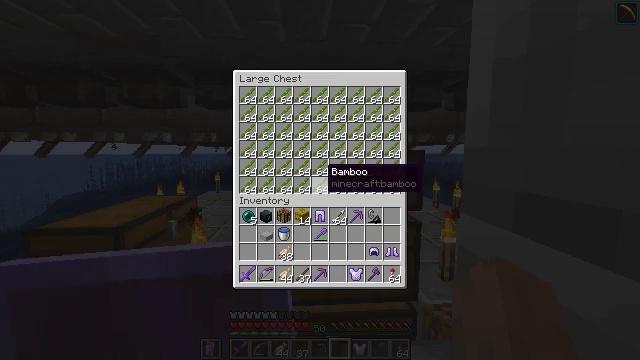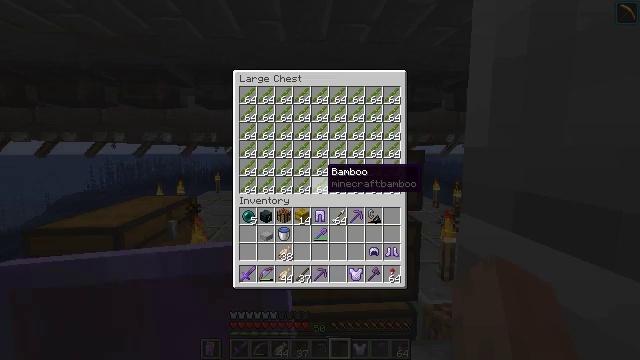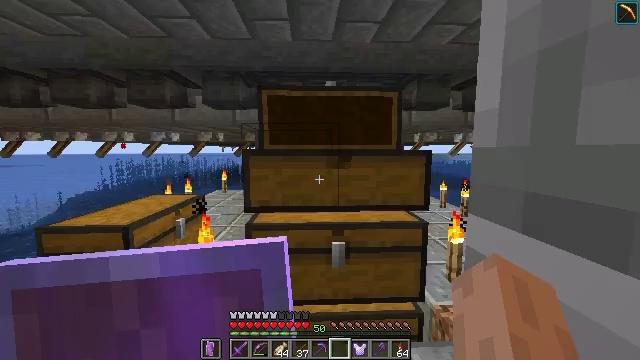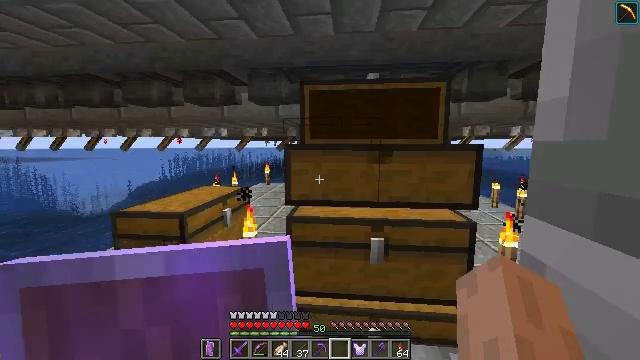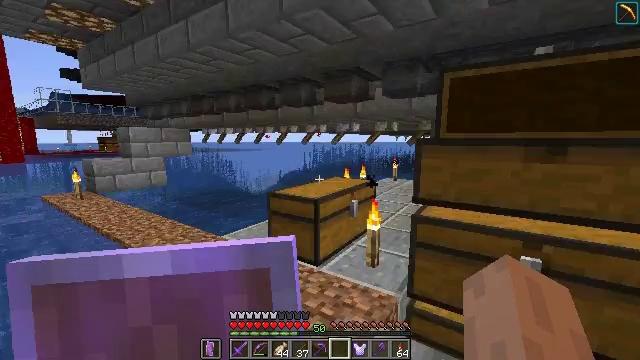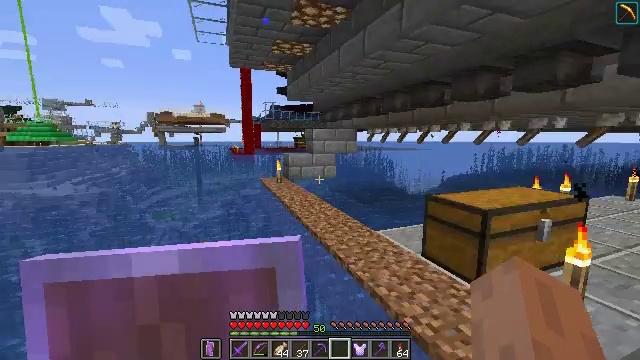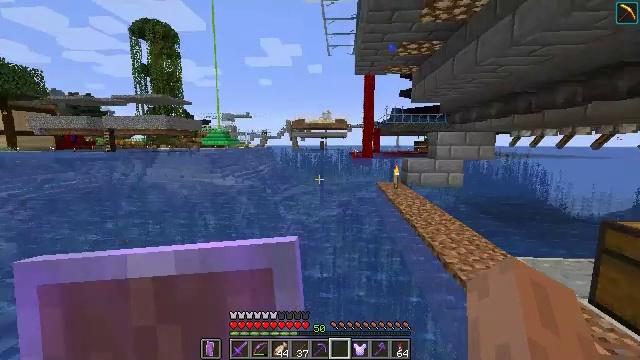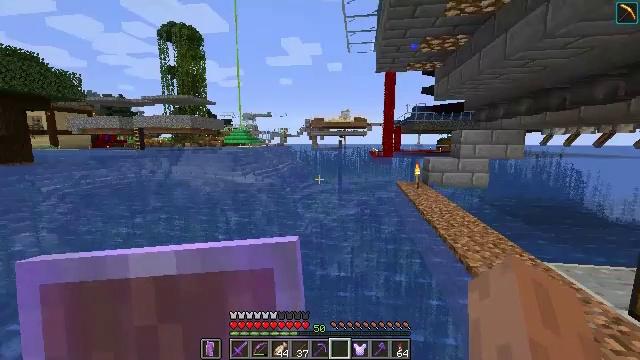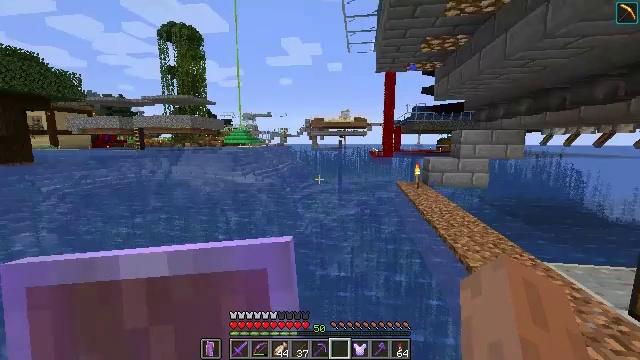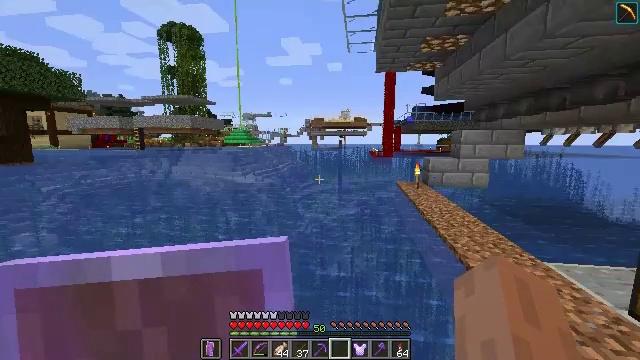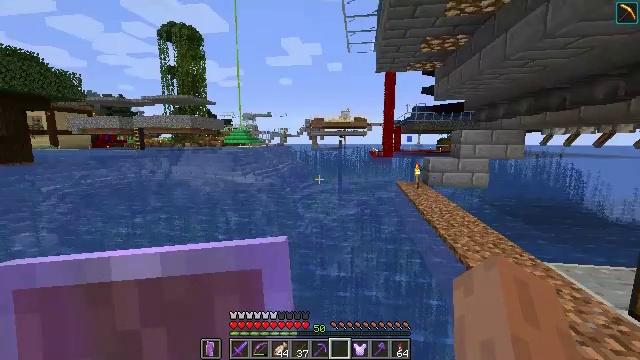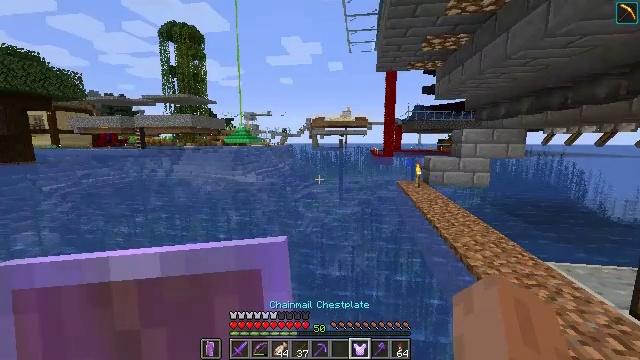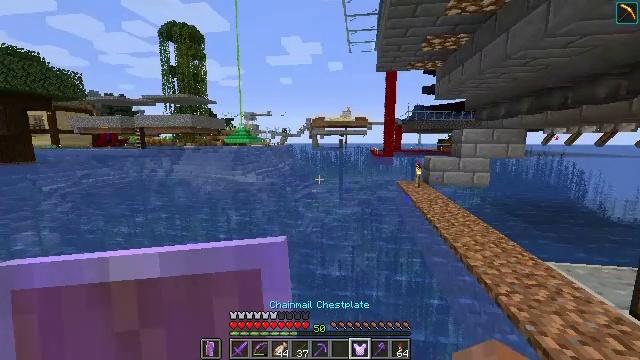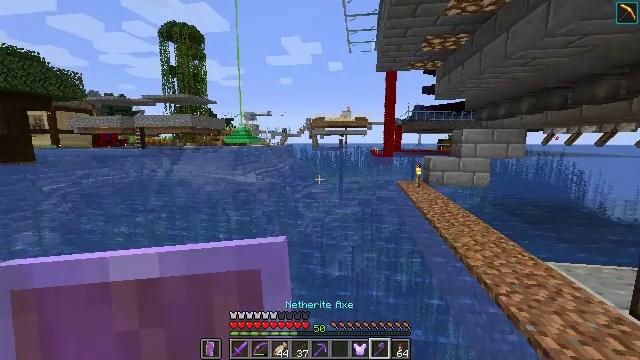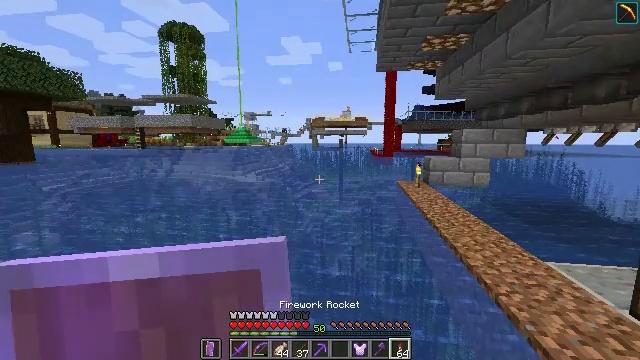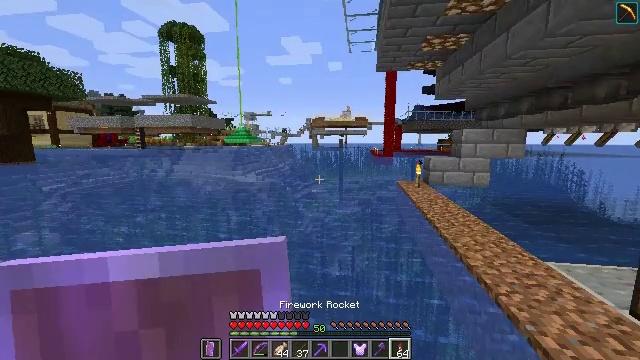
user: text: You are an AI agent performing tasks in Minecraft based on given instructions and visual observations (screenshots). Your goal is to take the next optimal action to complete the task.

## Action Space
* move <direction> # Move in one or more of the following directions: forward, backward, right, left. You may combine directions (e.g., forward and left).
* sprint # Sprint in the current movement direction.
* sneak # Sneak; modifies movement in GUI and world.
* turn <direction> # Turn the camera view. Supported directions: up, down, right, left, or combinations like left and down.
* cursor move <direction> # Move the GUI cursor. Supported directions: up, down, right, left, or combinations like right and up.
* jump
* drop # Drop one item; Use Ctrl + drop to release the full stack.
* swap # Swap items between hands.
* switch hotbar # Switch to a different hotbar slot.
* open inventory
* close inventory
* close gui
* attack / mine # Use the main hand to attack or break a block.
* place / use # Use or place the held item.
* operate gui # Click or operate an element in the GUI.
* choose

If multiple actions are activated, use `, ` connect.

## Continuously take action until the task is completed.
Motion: motion action
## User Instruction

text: Make the armor stand using sticks and a smooth stone slab.
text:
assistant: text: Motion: no_op
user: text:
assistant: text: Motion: turn left
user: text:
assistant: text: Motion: turn left and down
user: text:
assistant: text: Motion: turn left and down
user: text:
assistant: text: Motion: turn left
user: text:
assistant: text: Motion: turn left
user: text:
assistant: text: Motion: turn left
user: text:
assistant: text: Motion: no_op
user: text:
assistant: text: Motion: no_op
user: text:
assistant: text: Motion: no_op
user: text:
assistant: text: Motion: no_op
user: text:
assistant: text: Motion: no_op
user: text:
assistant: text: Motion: no_op
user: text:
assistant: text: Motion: no_op
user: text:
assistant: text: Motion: no_op
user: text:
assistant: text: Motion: no_op
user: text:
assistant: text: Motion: no_op
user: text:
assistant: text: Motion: turn right and down
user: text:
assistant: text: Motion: turn right and down
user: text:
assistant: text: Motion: turn right and down
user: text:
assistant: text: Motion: turn right and down
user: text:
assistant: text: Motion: turn right and down
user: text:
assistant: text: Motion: turn right and down
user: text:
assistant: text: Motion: turn right
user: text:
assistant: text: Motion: turn right
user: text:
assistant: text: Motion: no_op
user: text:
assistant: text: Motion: no_op
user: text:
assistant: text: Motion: turn right
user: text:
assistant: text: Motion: turn right and up
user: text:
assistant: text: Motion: no_op